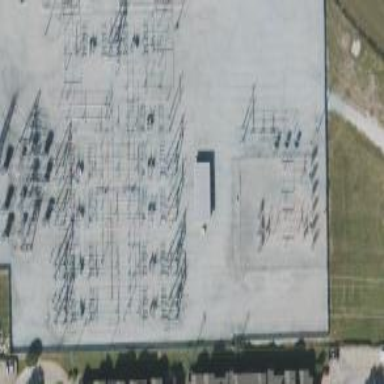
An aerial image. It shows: Switch used for power control.